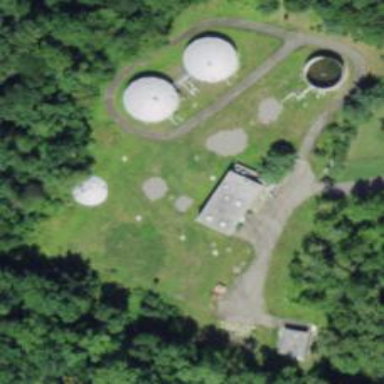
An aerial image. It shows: Water storage facility.